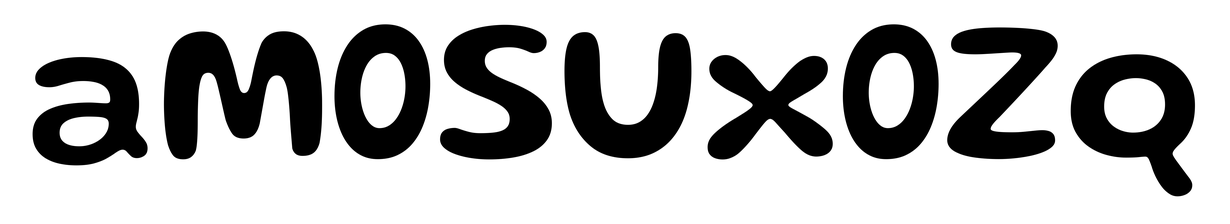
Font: Gluten_Medium